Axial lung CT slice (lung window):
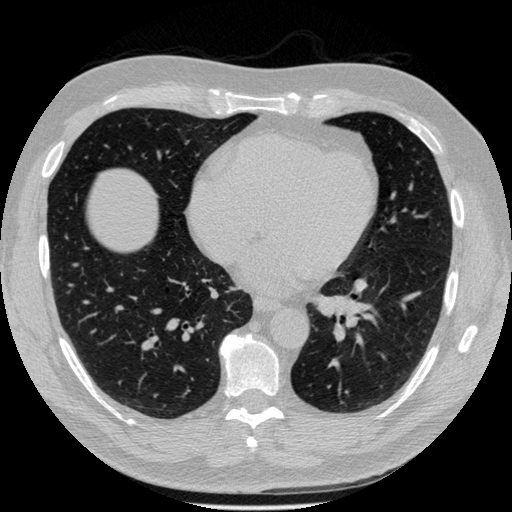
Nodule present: no